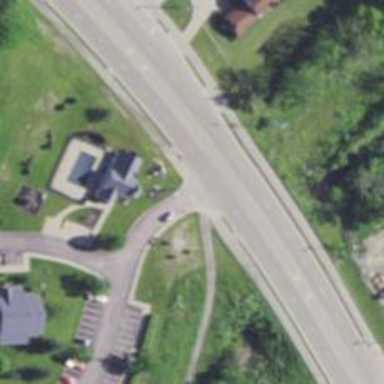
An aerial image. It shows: Marked crossing on cycleway road.